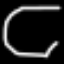
Label: octagon